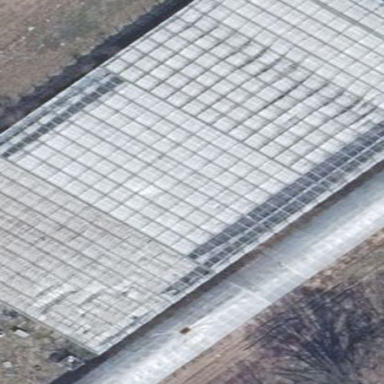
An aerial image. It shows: Area dedicated to greenhouse horticulture.